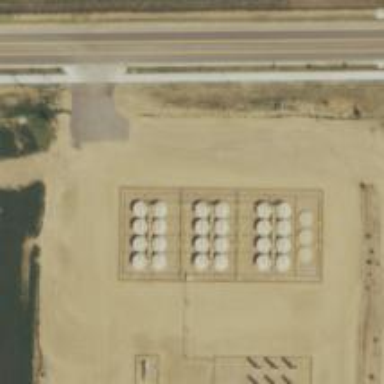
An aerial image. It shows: Storage tank with man-made structure.